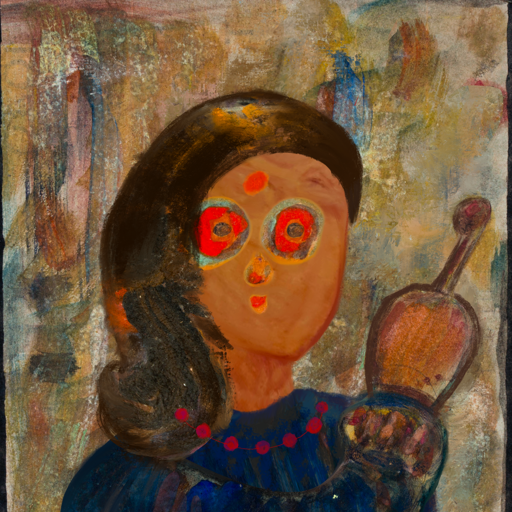
Background: Pipe, Head And Neck Front: Pious_Lady, Face Front: Sisters, Bust: Pipe, Hair Front: Gypsy_Queen, Head Accessory: Blank, Second Necklace: Blank, Necklace: Irani_3, Baby: Blank